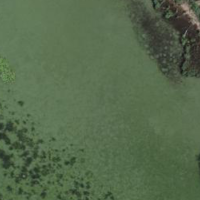
EUNIS habitat code: 14
Species observed at this site:
Epipactis palustris